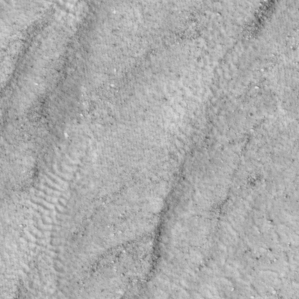
Label: non_frost